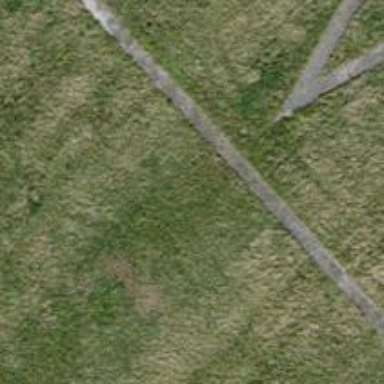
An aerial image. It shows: Grass runway with displaced threshold at the airport.